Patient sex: M
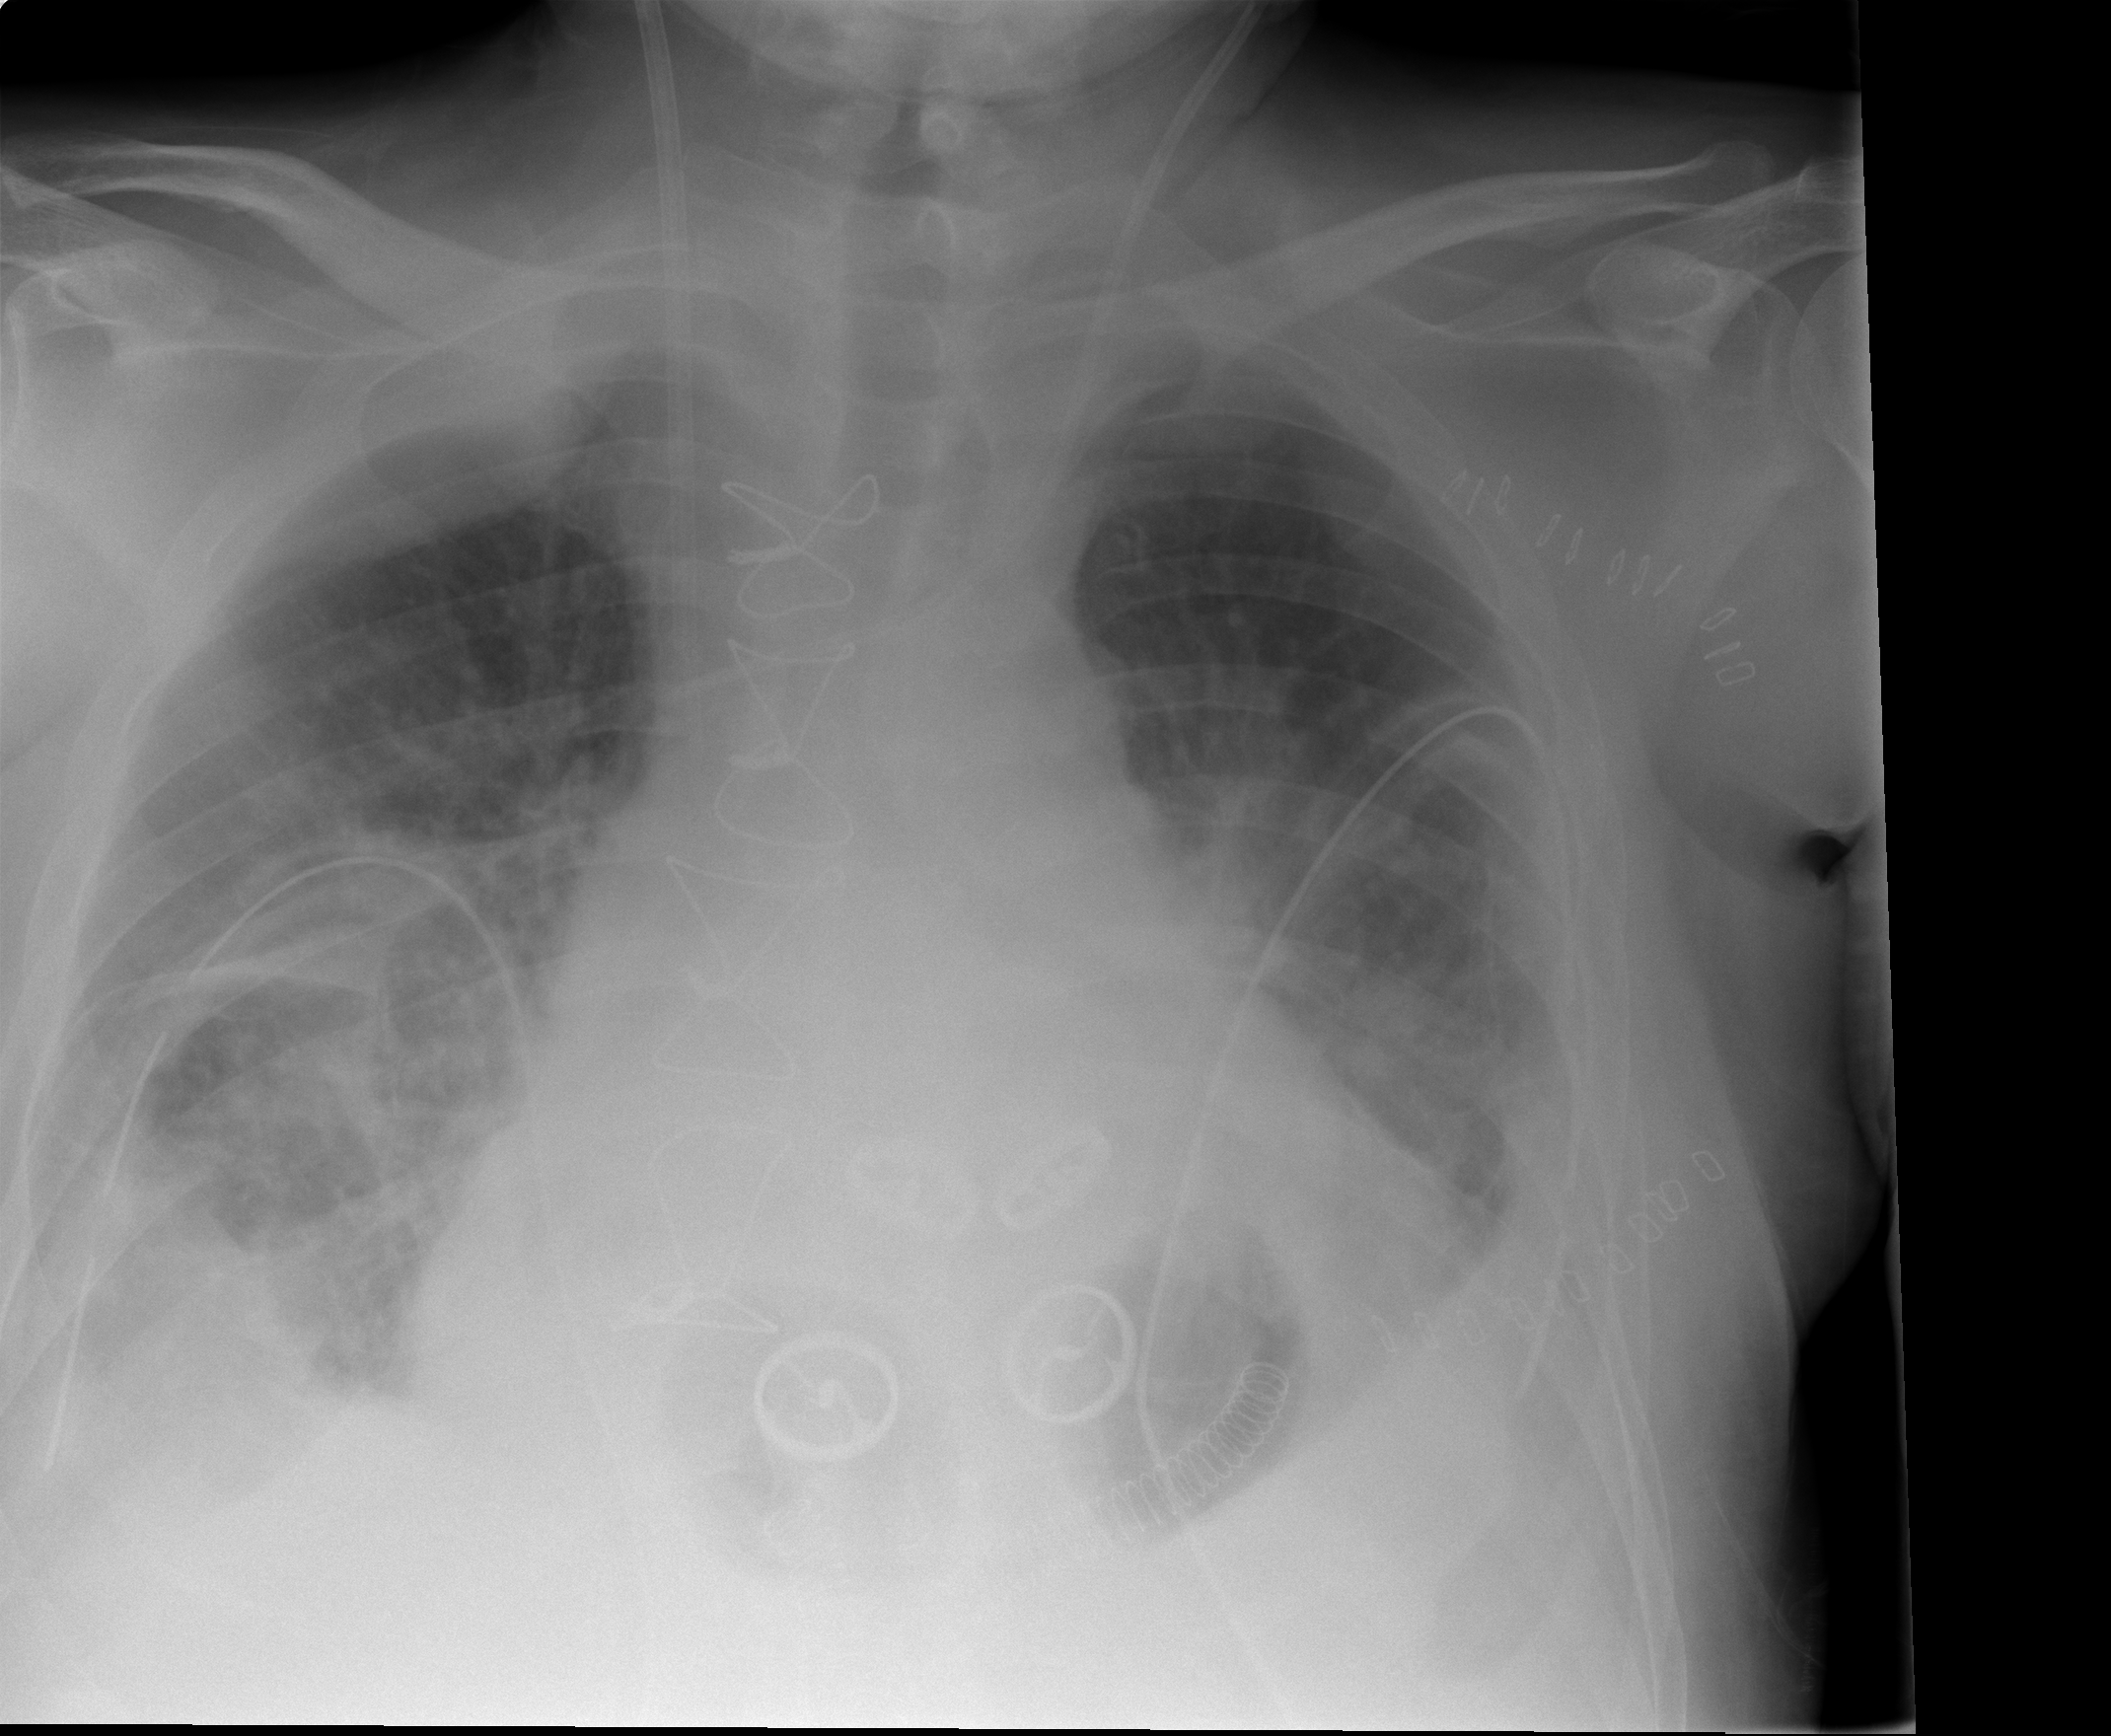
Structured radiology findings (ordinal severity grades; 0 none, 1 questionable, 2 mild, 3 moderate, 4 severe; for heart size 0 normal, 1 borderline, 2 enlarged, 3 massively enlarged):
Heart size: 2
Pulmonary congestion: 2
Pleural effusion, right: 2
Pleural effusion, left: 2
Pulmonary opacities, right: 3
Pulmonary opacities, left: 2
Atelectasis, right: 3
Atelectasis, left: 2